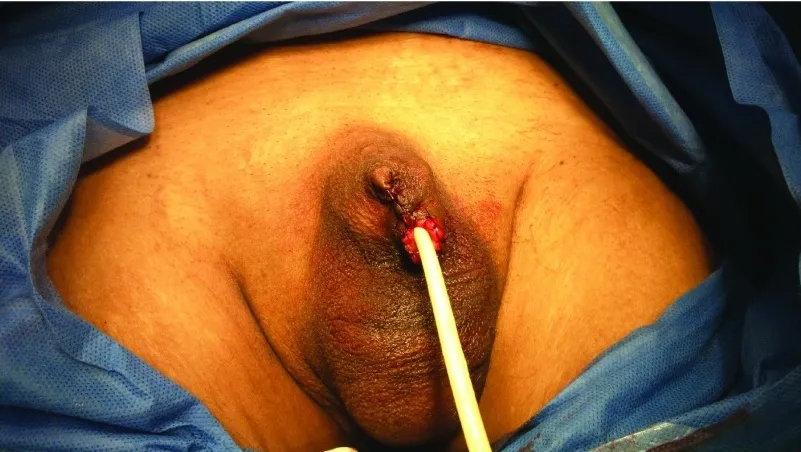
Immediate post-surgical penile partial resection.
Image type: medical_photograph (other_medical_photograph)